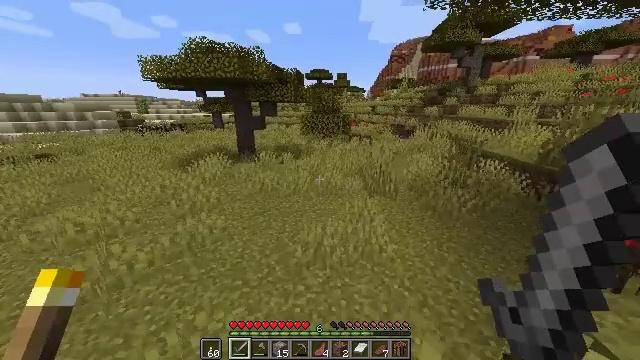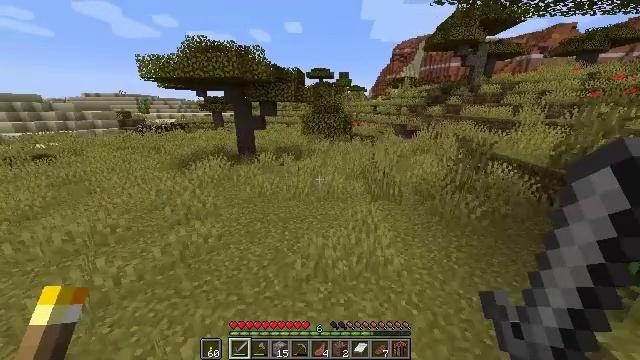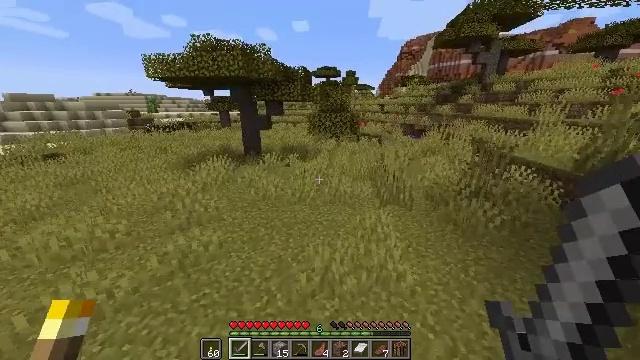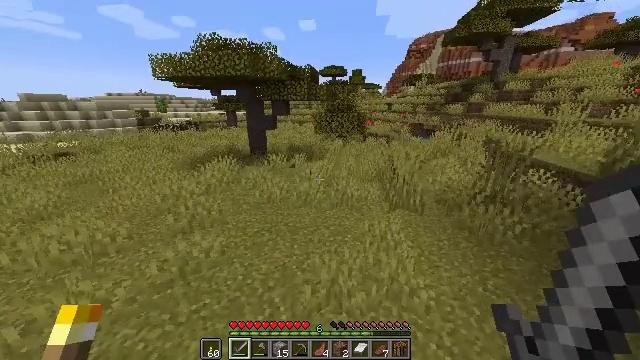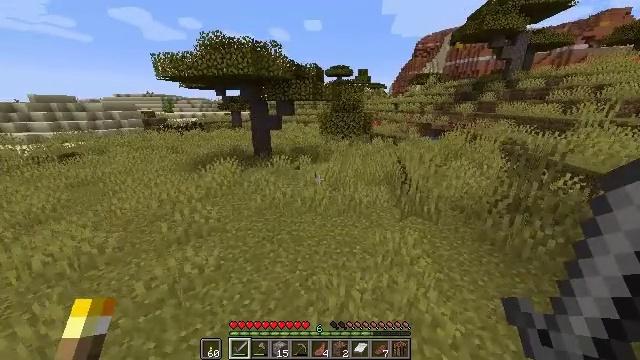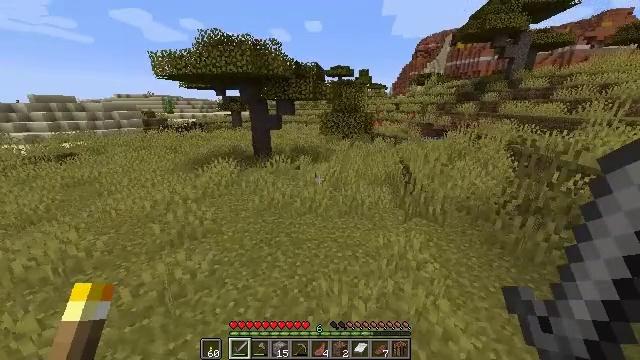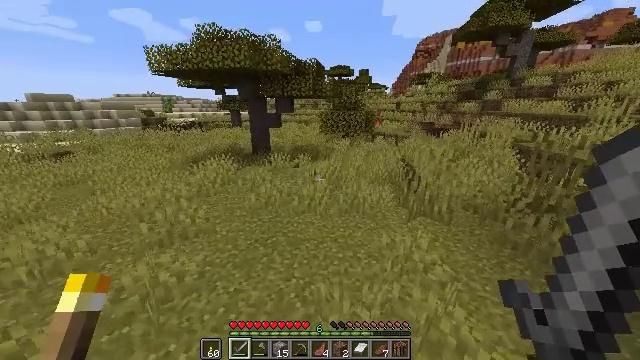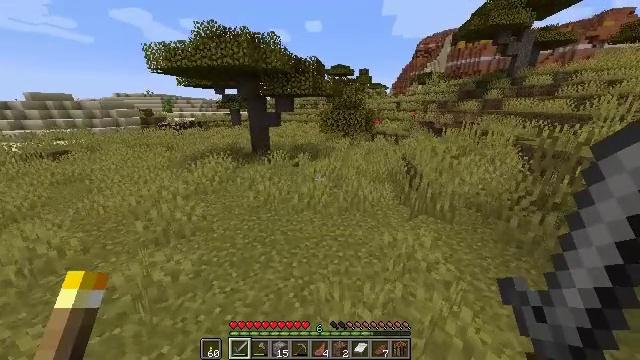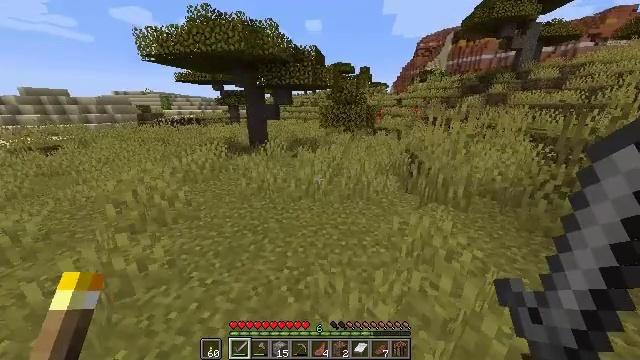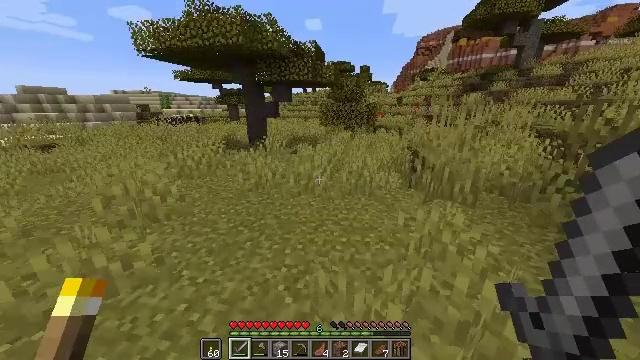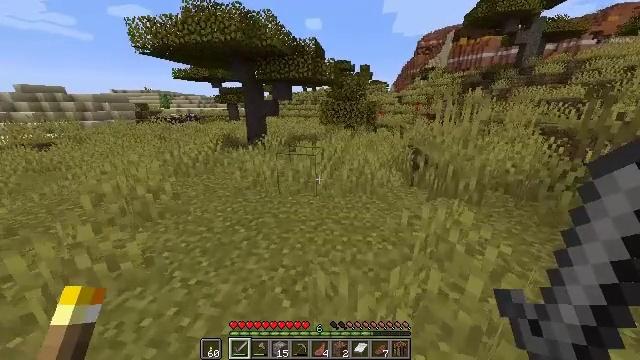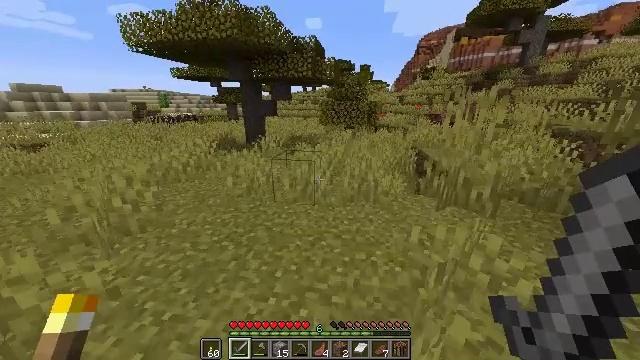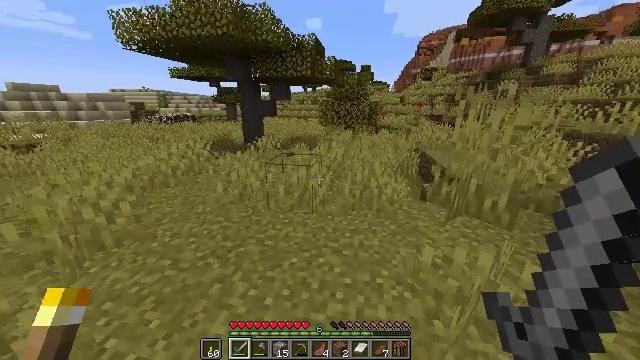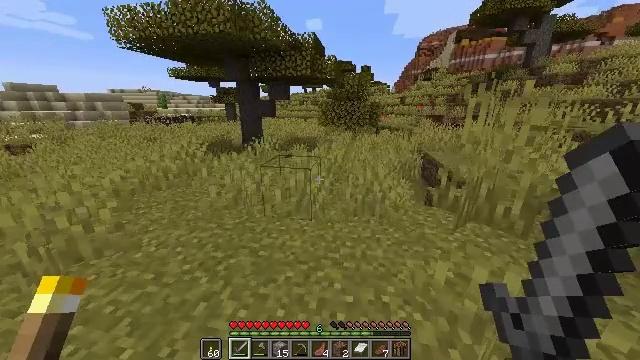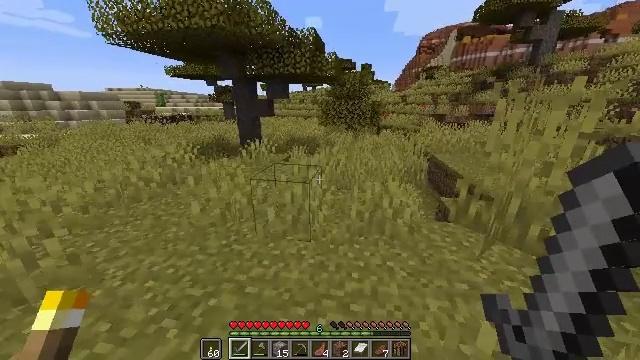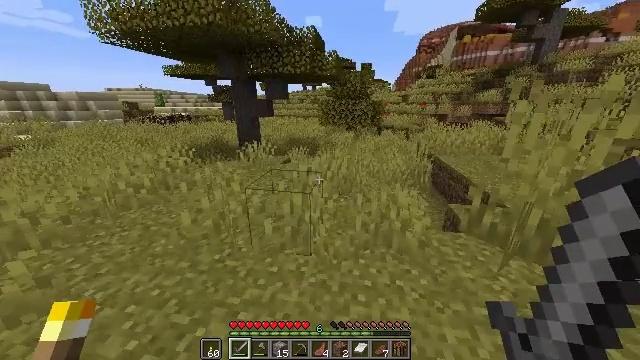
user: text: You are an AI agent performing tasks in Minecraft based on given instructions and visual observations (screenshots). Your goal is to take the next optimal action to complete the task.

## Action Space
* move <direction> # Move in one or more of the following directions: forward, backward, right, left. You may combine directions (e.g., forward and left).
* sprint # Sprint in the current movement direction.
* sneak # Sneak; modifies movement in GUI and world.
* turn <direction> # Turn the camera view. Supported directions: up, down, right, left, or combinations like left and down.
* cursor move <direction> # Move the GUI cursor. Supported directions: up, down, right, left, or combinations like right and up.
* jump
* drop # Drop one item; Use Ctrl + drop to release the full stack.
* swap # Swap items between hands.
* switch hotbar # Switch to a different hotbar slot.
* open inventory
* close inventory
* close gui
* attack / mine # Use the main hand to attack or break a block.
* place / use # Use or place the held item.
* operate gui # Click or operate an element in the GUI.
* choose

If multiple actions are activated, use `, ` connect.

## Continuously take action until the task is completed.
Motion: motion action
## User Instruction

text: Gather sugar cane for crafting.
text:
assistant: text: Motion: move forward, sprint
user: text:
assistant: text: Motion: move forward, sprint, turn left
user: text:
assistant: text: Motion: move forward, sprint, turn left
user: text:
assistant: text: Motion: move forward, sprint, turn left
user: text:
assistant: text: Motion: move forward, sprint
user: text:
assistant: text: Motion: move forward, sprint
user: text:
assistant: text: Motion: move forward, sprint
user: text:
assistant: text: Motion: move forward, sprint
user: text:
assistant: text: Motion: move forward, sprint
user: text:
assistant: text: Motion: move forward, sprint
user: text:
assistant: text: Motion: move forward, sprint
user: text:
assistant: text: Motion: move forward, sprint
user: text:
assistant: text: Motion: move forward, sprint
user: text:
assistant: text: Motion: move forward, sprint
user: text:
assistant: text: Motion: move forward, sprint
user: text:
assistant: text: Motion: move forward, sprint
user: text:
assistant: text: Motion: move forward, sprint
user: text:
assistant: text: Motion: move forward, sprint
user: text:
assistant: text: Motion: move forward, sprint, turn left
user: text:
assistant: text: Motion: move forward, sprint, turn left
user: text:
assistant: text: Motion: move forward, sprint, turn left
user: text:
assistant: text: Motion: move forward, sprint, turn left
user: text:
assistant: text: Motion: move forward, sprint, turn left
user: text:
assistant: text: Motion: move forward, sprint
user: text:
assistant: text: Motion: move forward, sprint
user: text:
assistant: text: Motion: move forward, sprint
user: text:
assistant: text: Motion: move forward, sprint
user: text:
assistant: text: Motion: move forward, sprint
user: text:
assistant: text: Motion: move forward, sprint
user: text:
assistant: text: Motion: move forward, sprint